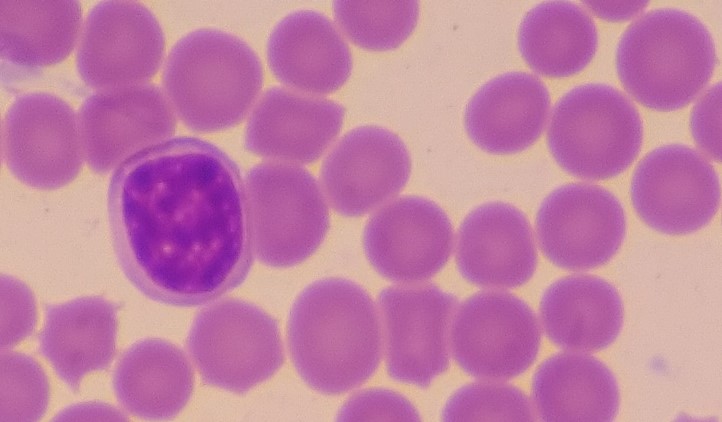
White blood cell type: Lymphocyte